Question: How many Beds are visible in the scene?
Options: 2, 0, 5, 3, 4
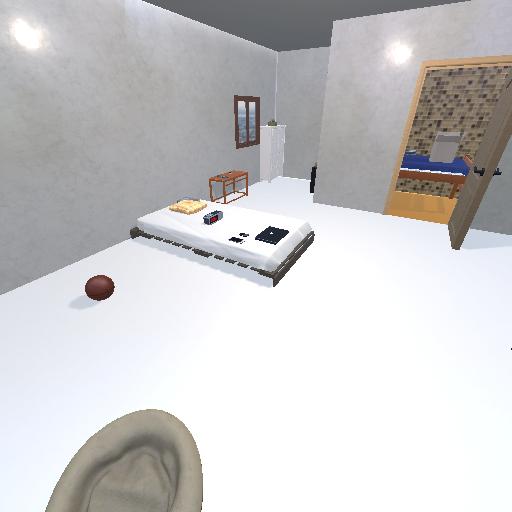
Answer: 2